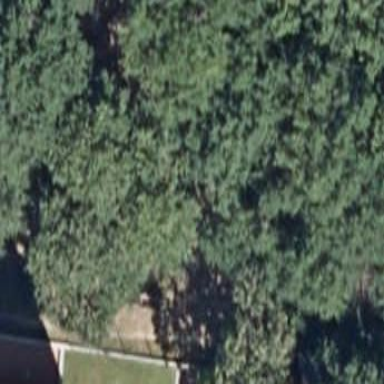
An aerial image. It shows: Park with broadleaved trees.